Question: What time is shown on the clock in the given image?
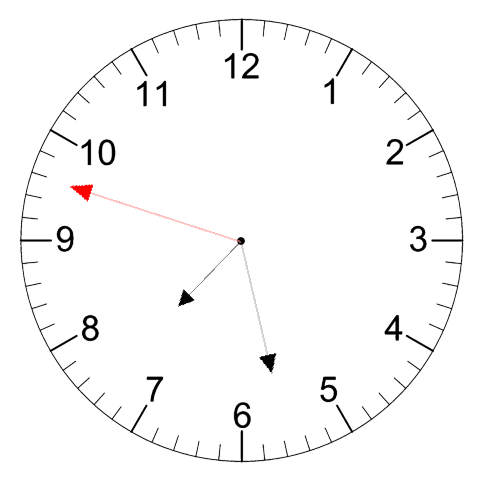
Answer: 07:27:48